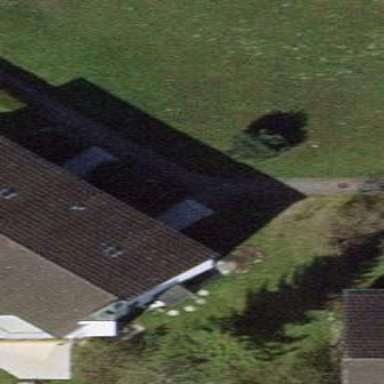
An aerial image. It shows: Terrace building.